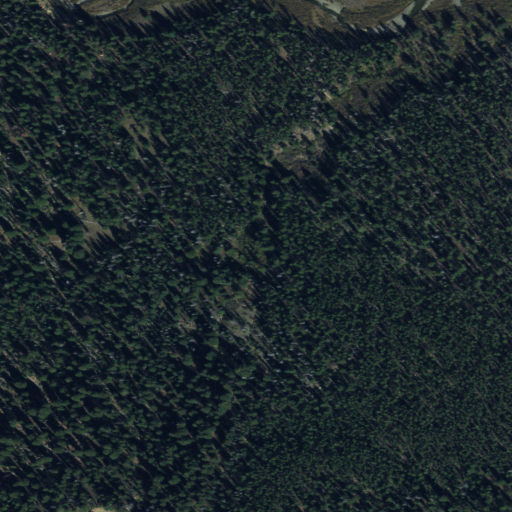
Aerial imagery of valley in Idaho named Steep Gulch containing evergreen forest, herbaceous wetlands, and woody wetlands